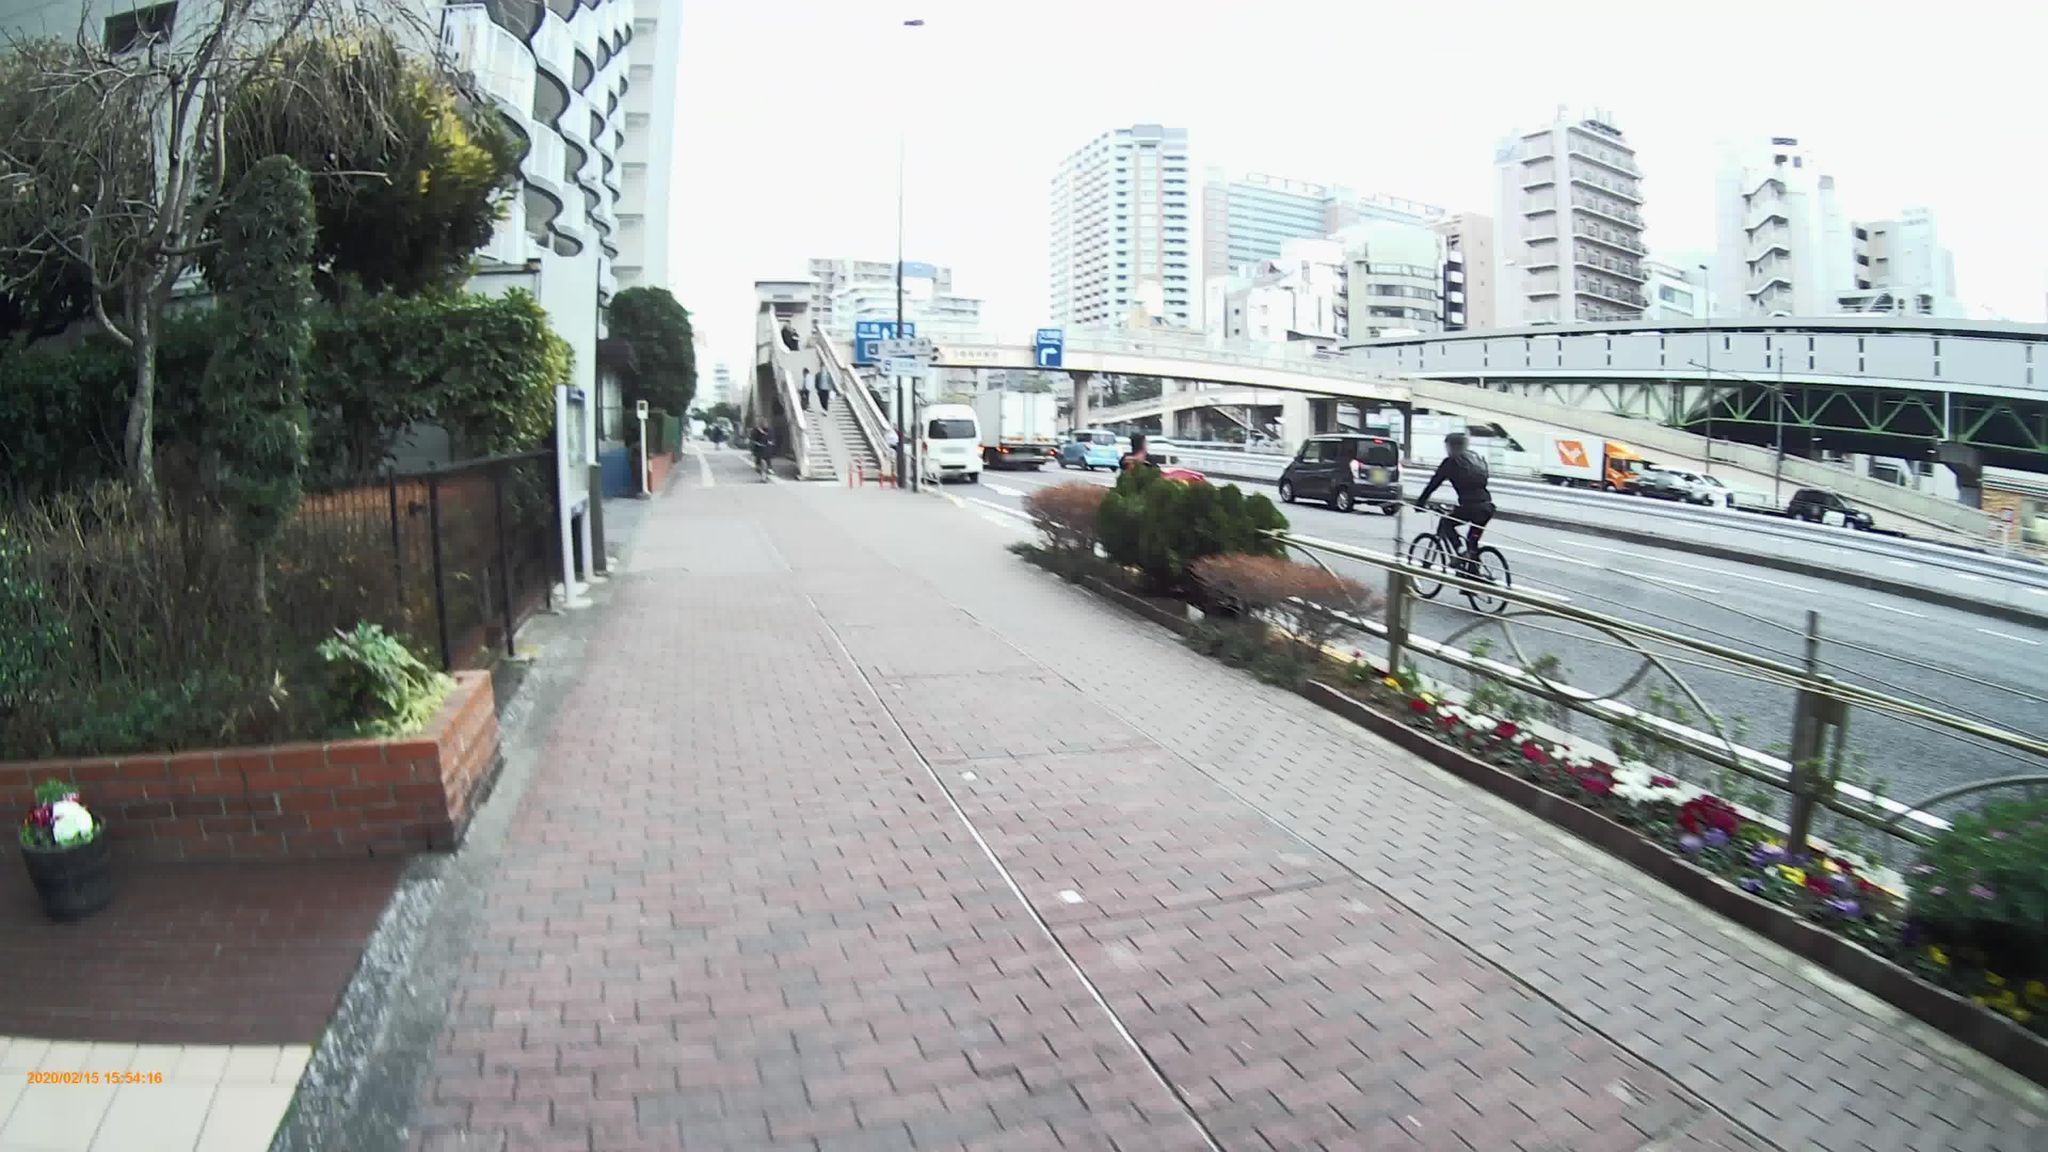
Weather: clear
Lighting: day
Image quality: good
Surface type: walking surface
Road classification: tertiary_link, trunk_link
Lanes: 1
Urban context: urban centre
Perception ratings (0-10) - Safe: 2.16, Lively: 8.3, Beautiful: 7.14, Boring: 1.29, Depressing: 6.04, Wealthy: 9.24